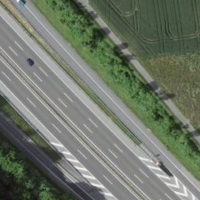
EUNIS habitat code: 57
Species observed at this site:
Chorthippus biguttulus